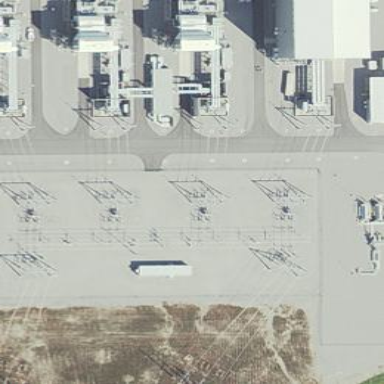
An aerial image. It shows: Power substation surrounded by fence.